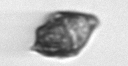
Label: Kryptoperidinium_triquetrum